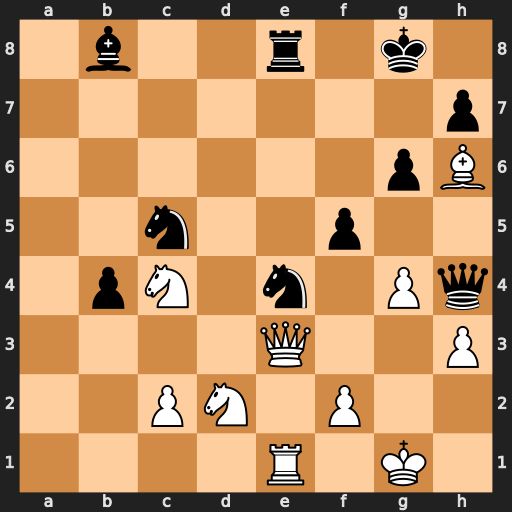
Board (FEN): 1b2r1k1/7p/6pB/2n2p2/1pN1n1Pq/4Q2P/2PN1P2/4R1K1
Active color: w
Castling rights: -
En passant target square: -
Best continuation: Bg5 Qxg5 Qxg5 Nxg5 Rxe8+